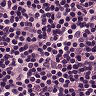
Metastatic tissue present: no